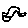
Label: car